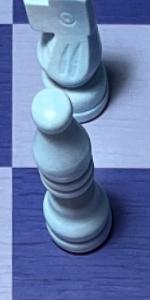
Label: Bishop_White